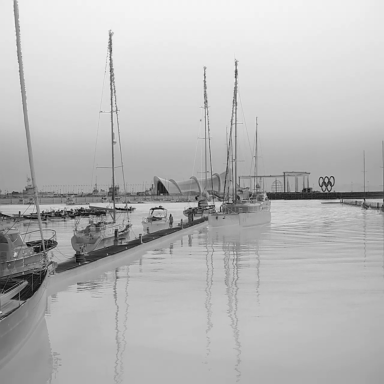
There are six sailboats in the infrared image.